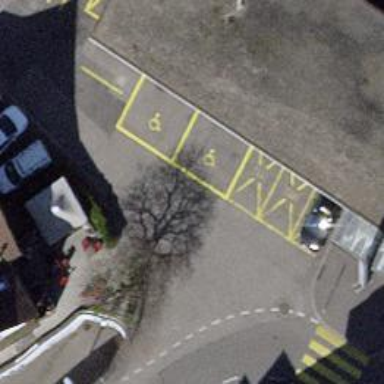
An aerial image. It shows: Parking space designated for disabled individuals.